Thermal drone image captured with DJI M30T
Thermal palette: WhiteHot
Capture time: 2022:02:24 16:49:42
Lens: 9.1 mm (35 mm equivalent: 40.0 mm), f/1
Image size: 640x512, field of view: 48.5 deg
Radiometric parameters - object distance: 5 m, emissivity: 0.98, relative humidity: 60 %, reflected temperature: 23 C
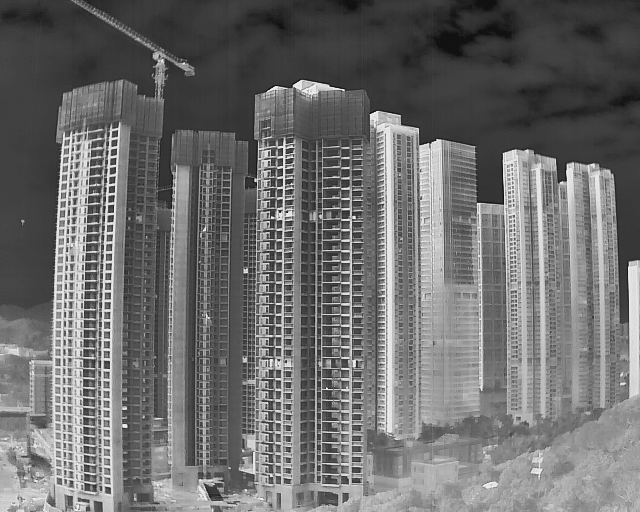